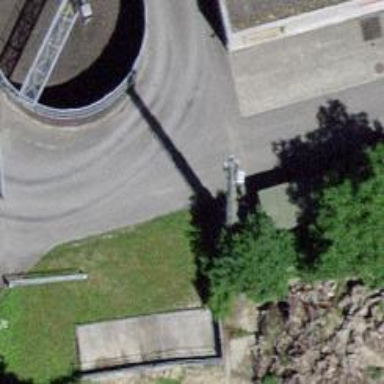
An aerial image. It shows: Man-made mast used for communication purposes.